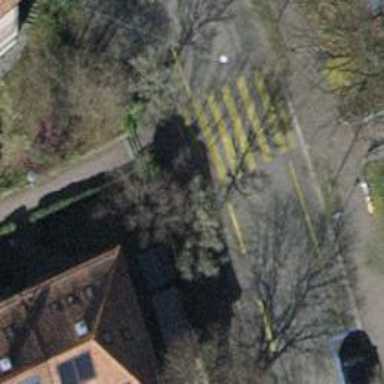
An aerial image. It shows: Kerb serving as barrier.